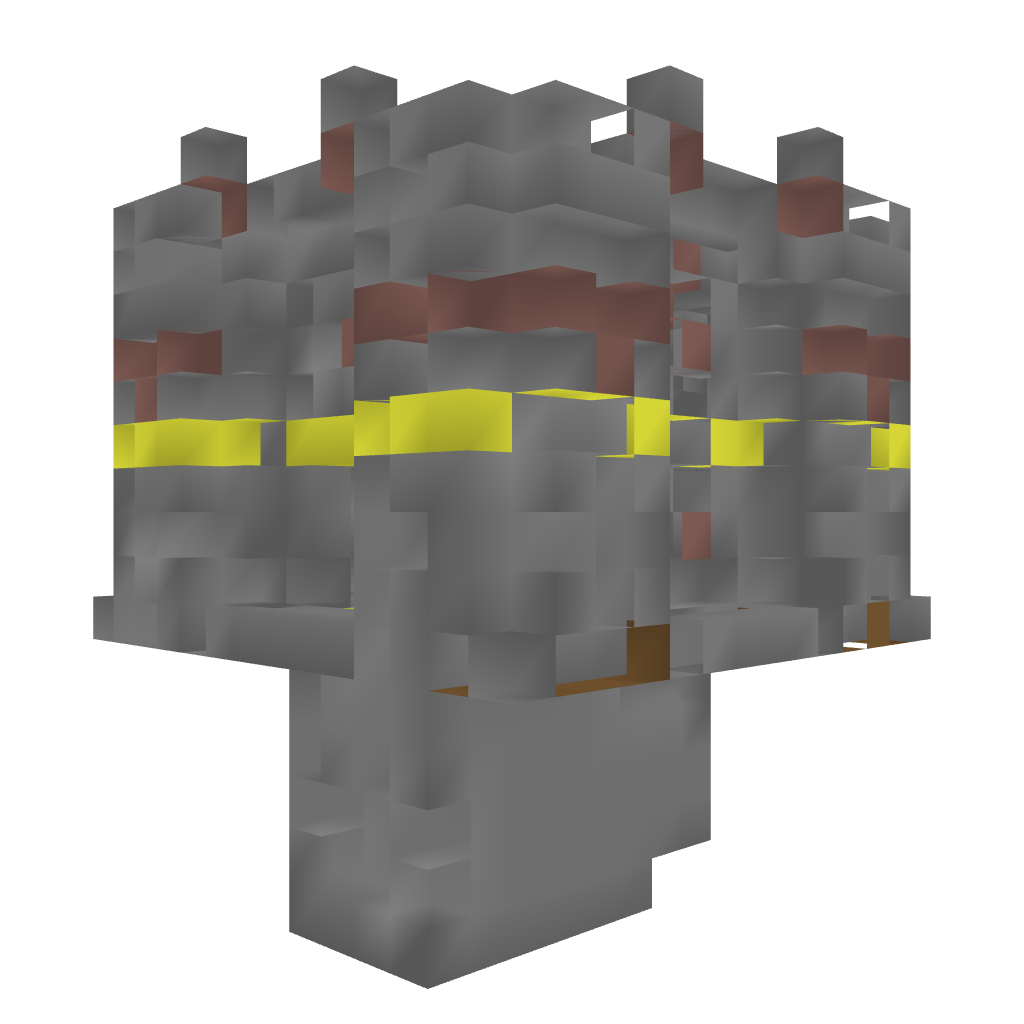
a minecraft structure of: PvP Tower [Yellow] 13 blocks high 1 line of yellow blocks in the middle of the structure